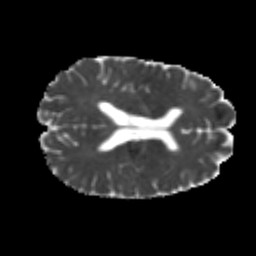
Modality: MD
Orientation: axial
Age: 21
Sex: male
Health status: healthy
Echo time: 0.074 s